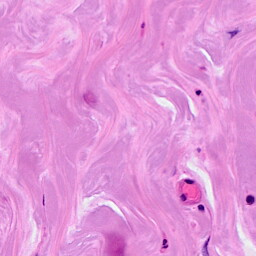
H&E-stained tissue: Breast